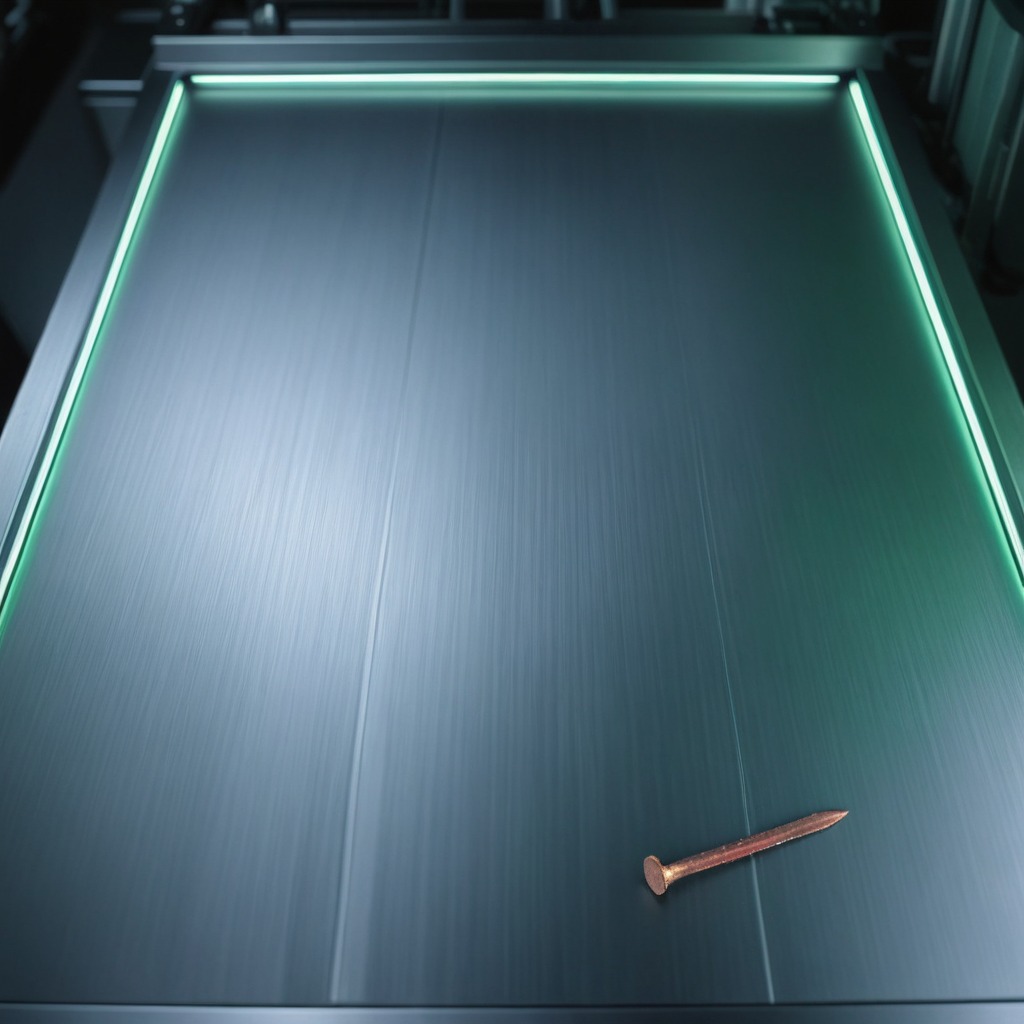
A nail is lying on the metal table in the machine shop under fluorescent lights.